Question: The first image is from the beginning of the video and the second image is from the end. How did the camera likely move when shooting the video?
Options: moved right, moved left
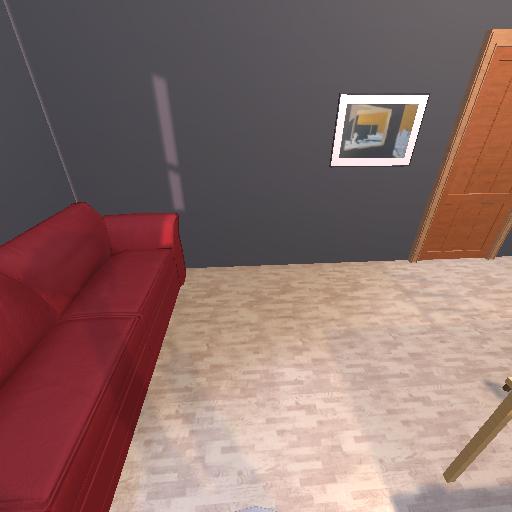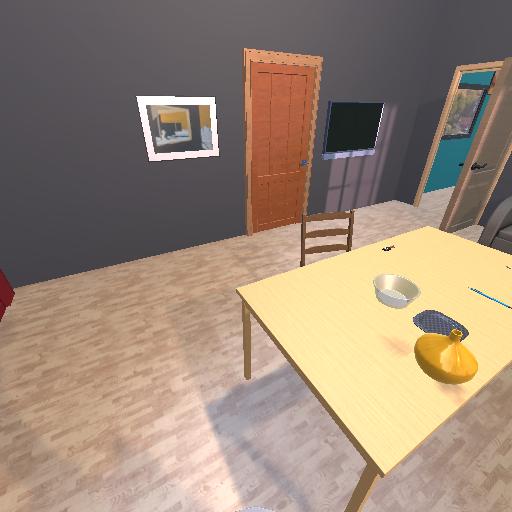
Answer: moved right